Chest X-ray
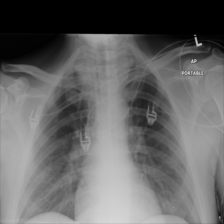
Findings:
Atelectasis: negative
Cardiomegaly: negative
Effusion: negative
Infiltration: negative
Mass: negative
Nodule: negative
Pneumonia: negative
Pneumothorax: negative
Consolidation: negative
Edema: negative
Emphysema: negative
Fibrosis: negative
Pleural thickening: negative
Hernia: negative